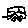
Label: car